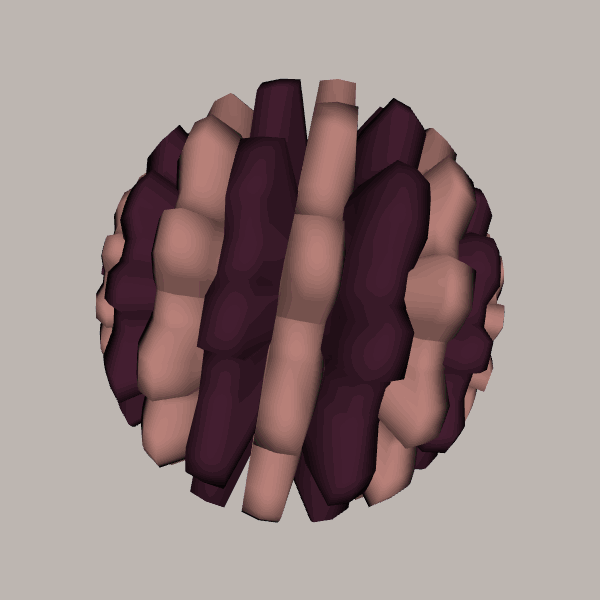
Background: light